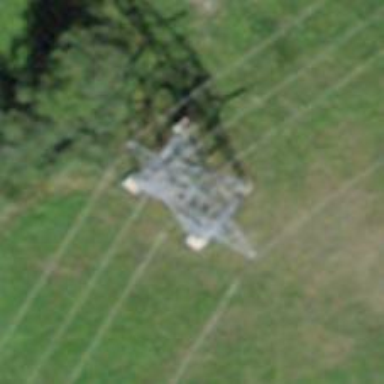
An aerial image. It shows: H-frame power tower with distinctive design.